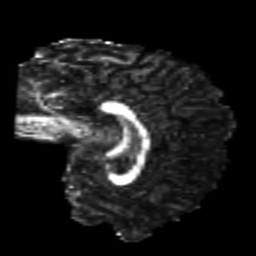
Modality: FA
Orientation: sagittal
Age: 26
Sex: male
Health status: healthy
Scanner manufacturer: philips
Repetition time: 7.384 s
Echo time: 0.08599 s